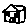
Label: house